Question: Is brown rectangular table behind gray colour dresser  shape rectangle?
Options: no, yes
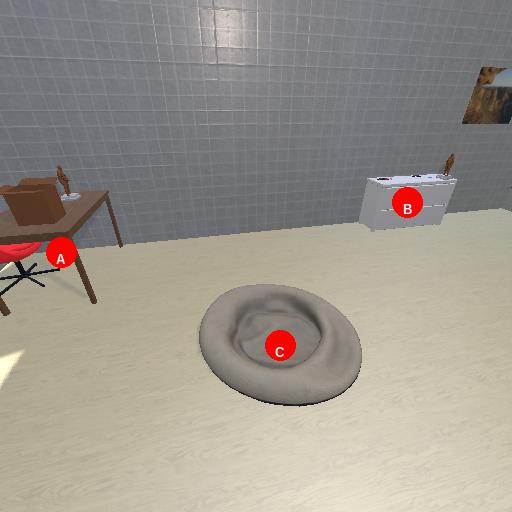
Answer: no